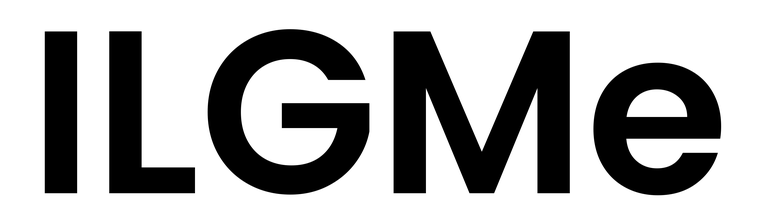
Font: Poppins-SemiBold